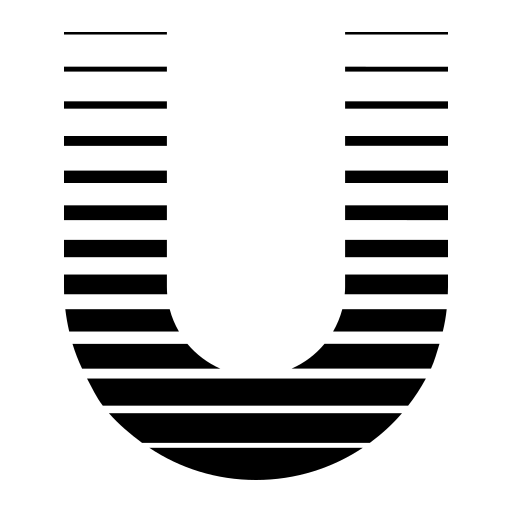
Tags: icon, FontAwesome, fa-icon, brand, uniregistry